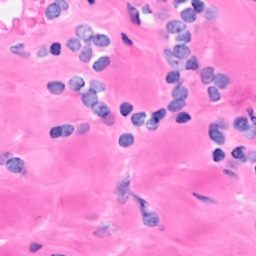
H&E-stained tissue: Breast